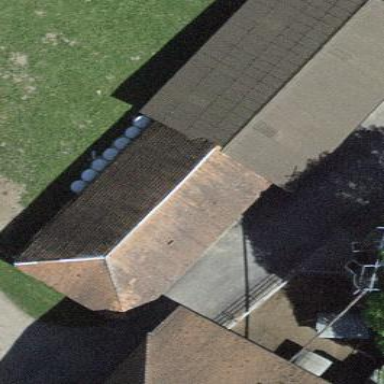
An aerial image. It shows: Garage building.